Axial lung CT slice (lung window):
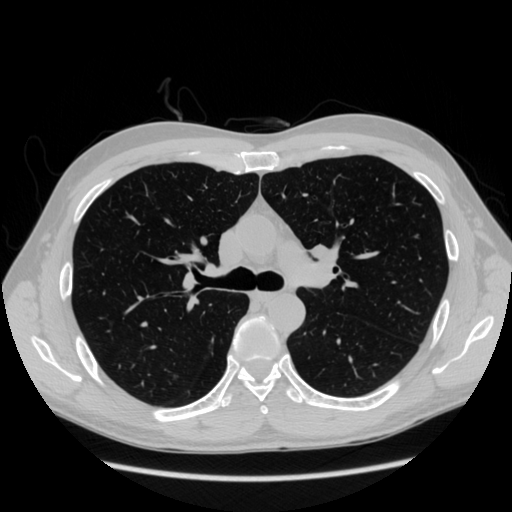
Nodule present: yes
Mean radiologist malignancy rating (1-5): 3